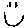
Label: smiley face